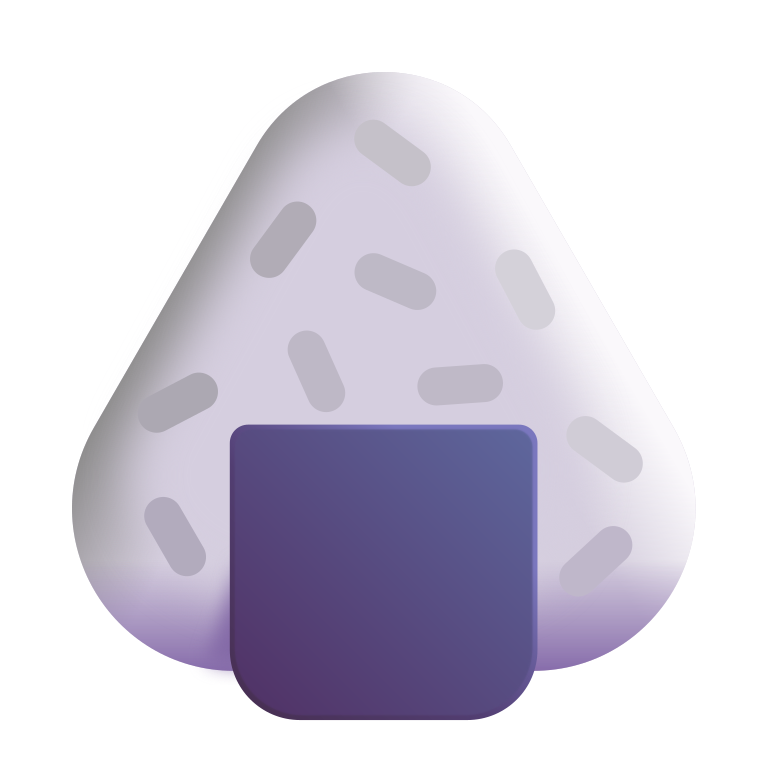
rice ball color